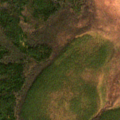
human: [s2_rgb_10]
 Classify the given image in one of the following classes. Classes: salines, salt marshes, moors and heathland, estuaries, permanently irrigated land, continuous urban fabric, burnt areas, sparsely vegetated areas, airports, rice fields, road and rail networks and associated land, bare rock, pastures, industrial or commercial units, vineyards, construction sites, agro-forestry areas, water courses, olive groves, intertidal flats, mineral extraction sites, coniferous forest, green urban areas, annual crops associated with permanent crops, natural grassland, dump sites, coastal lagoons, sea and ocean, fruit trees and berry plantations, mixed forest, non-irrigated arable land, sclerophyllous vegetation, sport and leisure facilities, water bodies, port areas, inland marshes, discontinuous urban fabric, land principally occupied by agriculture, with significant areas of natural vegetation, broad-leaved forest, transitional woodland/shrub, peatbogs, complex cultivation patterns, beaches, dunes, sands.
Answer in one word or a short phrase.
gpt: broad-leaved forest, coniferous forest, mixed forest, transitional woodland/shrub, peatbogs